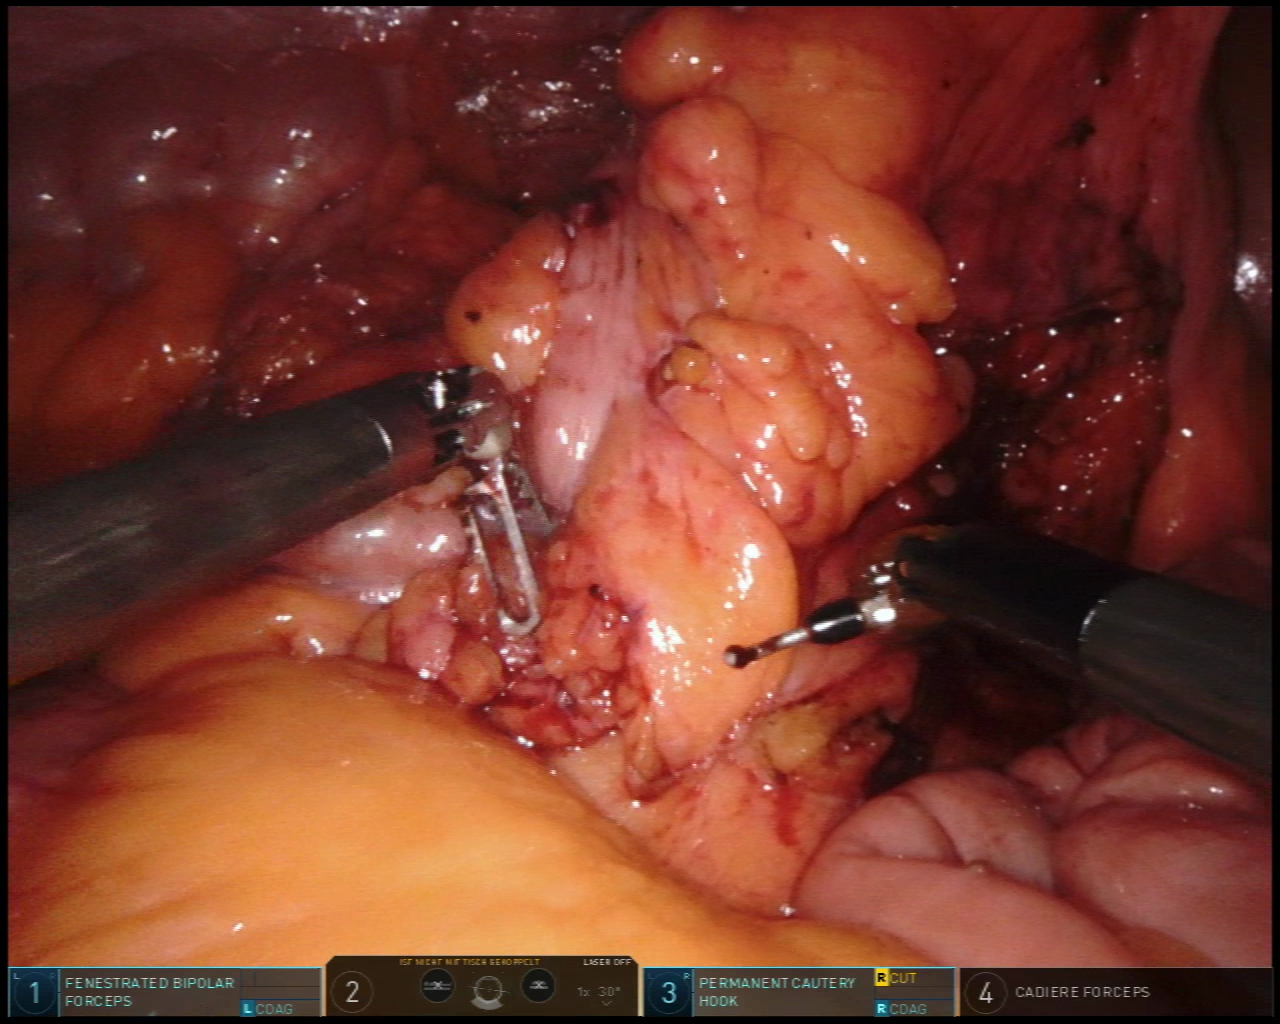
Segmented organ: small_intestine
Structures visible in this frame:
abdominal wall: yes
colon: yes
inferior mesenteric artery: no
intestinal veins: no
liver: no
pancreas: no
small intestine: yes
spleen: no
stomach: no
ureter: no
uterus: no
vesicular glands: no